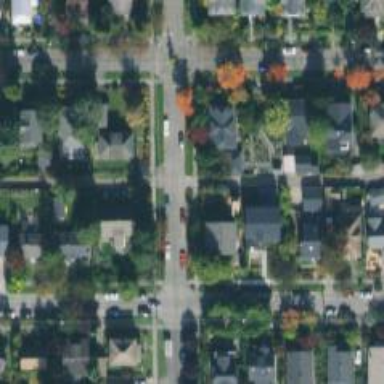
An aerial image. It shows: Residential road with separate sidewalk.